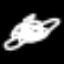
Label: frog